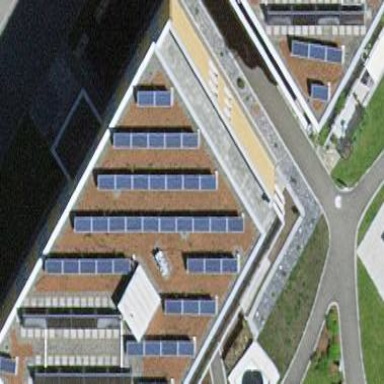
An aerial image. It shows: Part of building with flat orange roof.